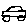
Label: car